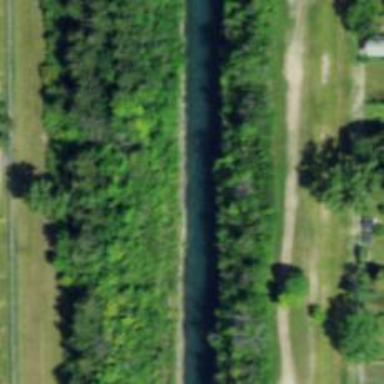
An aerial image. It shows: Canal.